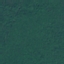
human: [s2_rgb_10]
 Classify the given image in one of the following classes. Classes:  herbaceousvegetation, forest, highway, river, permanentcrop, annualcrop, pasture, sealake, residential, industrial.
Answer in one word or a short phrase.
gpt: Forest